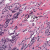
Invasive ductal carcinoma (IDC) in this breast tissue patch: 1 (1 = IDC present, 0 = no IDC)